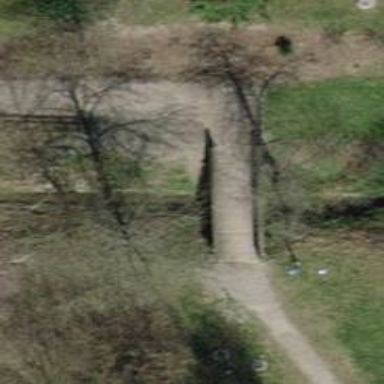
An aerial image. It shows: Path on bridge.